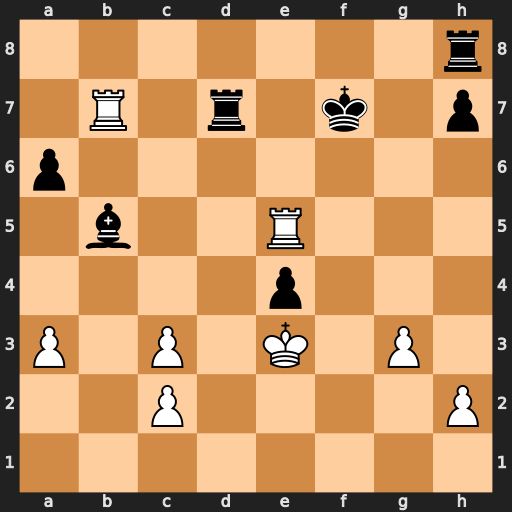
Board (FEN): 7r/1R1r1k1p/p7/1b2R3/4p3/P1P1K1P1/2P4P/8
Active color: w
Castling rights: -
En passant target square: -
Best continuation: Rexb5 axb5 Rxd7+